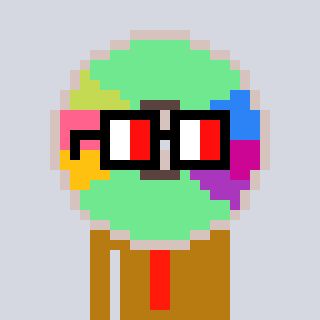
a pixel art character with square glasses with black frames and red eyes, a cd-shaped head and a gold-colored body on a cool background